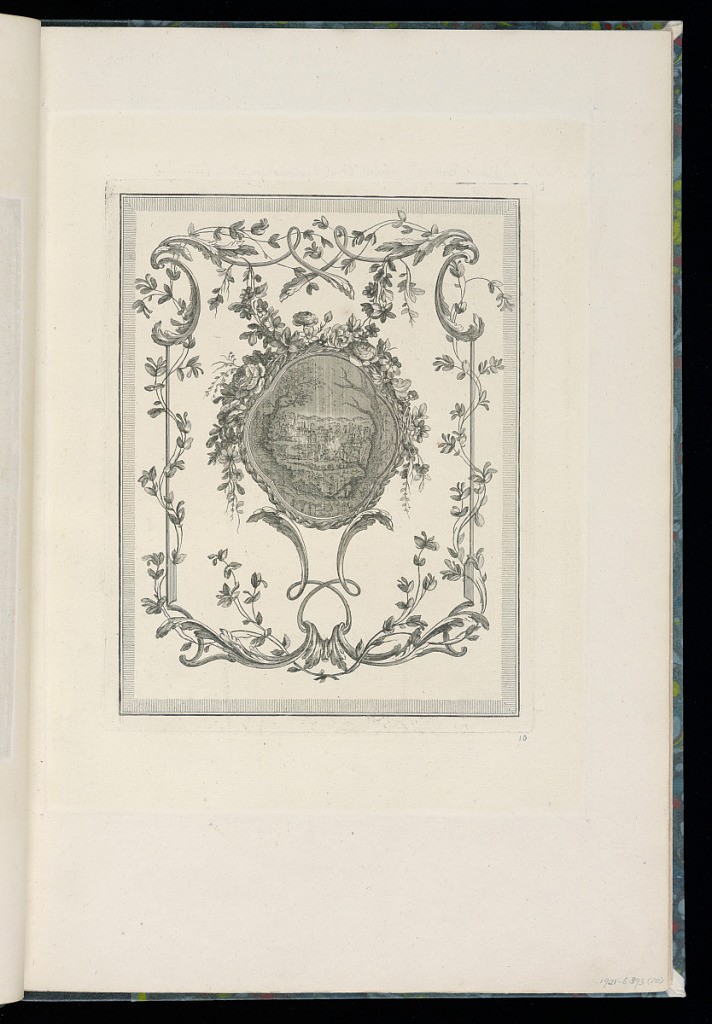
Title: Ornamental Medallion Design
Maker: Pierre Ranson, French, 1736–1786
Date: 1759–80
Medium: Etching and engraving on laid paper
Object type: Print
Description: Ornament design with an oval medallion depicting a rural landscape framed by a cartouche with flowers and leaves, hanging from a festoon of flowers, interlaced with a larger frame of scrolling leaves (rinceaux), interlaced leaves, fleurons and sprigs of flowers and leaves.